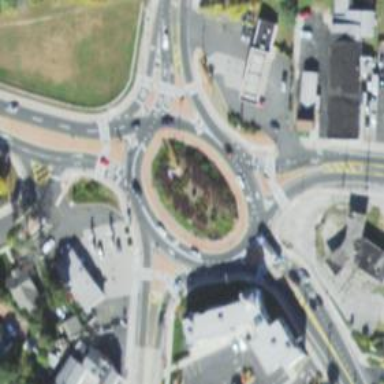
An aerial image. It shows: Roundabout on trunk highway with asphalt surface.